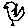
Label: bird